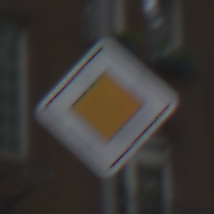
Verkehrszeichen: Vorfahrtsstrasse
Umgebung: Outdoor, Urban
Tageszeit: MorningAfternoon
Wetter: Overcast
Licht: Natural
Jahreszeit: NotSpecified
Kontrast: LowContrast